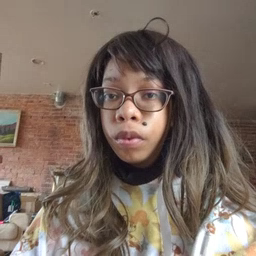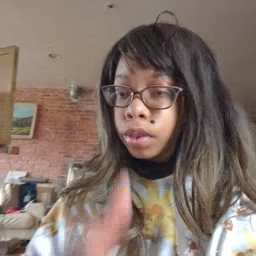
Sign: bug